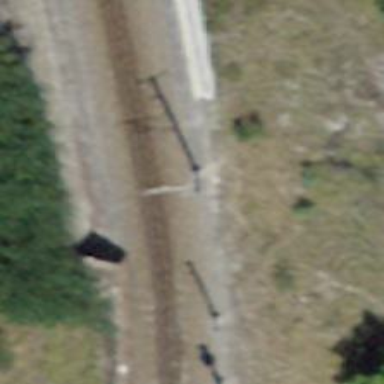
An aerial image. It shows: Catenary mast for power lines.